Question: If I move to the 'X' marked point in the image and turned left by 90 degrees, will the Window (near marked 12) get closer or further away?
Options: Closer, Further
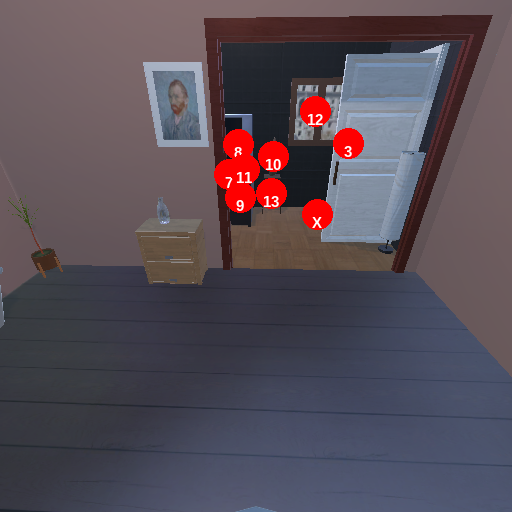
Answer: Closer